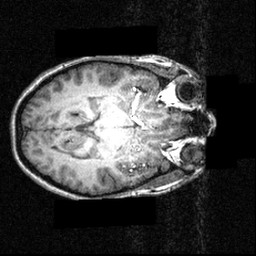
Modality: T1w
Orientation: axial
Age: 21
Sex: female
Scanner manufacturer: siemens
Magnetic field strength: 3.951 T
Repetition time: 1.5 s
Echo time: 0.00335 s